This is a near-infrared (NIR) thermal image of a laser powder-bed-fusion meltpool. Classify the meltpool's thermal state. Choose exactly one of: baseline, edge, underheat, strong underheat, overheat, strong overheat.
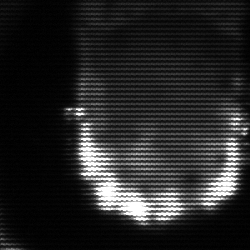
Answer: baseline